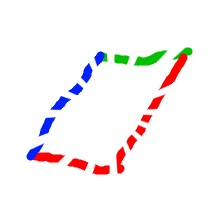
Shape: parallelogram